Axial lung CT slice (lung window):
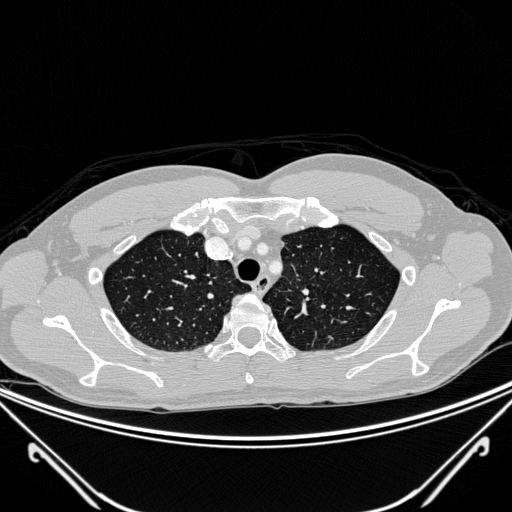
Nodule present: no